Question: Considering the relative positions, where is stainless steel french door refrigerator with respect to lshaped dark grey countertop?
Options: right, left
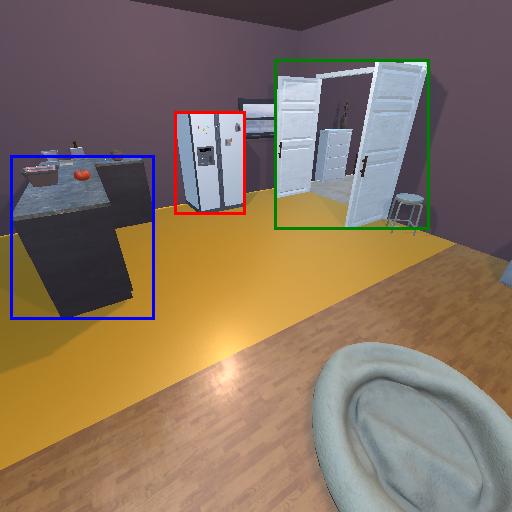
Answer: right